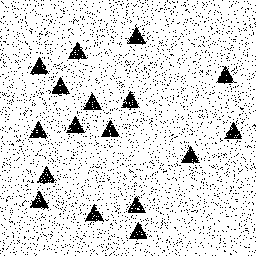
Squares: 0
Triangles: 17
Stars: 0
Total shapes: 17